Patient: sex M, age 72
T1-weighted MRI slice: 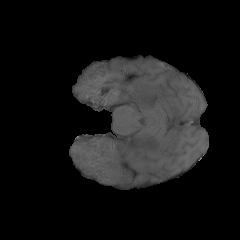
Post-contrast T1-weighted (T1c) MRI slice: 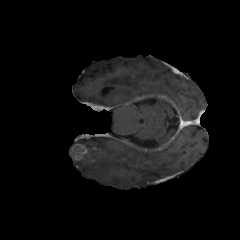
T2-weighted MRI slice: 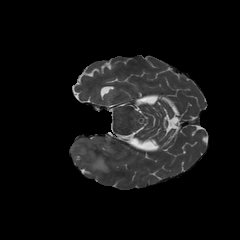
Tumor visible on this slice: yes
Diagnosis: Glioblastoma, IDH-wildtype
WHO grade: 4